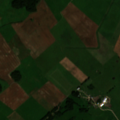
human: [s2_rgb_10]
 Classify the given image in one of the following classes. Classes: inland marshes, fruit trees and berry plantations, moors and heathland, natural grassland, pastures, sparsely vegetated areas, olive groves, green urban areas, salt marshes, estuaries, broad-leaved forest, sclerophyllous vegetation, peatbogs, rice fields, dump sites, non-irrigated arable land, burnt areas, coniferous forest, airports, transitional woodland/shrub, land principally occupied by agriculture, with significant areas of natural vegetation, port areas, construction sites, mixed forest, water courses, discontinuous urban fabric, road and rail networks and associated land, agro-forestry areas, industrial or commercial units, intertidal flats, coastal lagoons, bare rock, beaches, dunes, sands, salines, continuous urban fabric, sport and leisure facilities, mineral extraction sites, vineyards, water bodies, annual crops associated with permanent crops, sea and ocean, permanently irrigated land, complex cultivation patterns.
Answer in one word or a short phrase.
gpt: non-irrigated arable land, pastures, land principally occupied by agriculture, with significant areas of natural vegetation